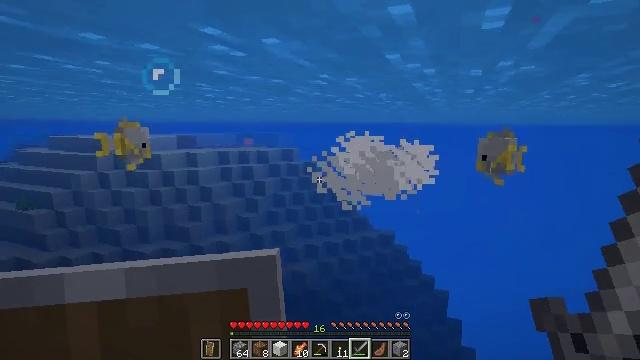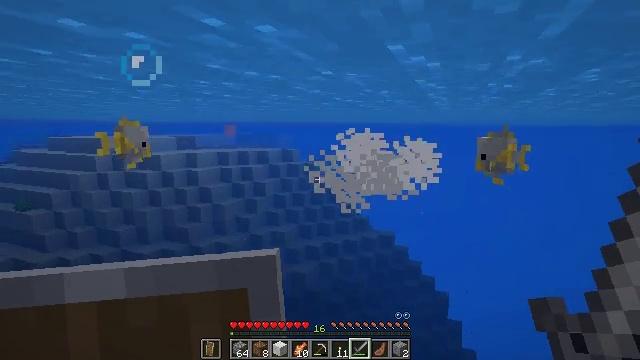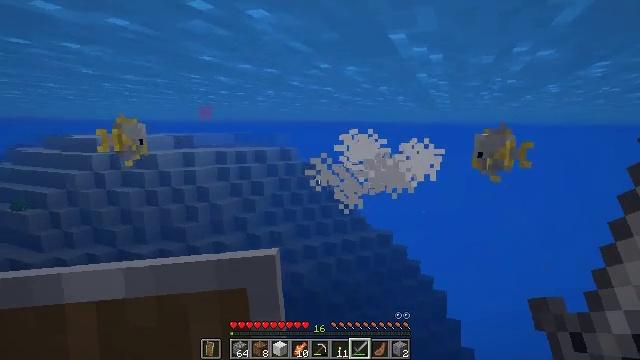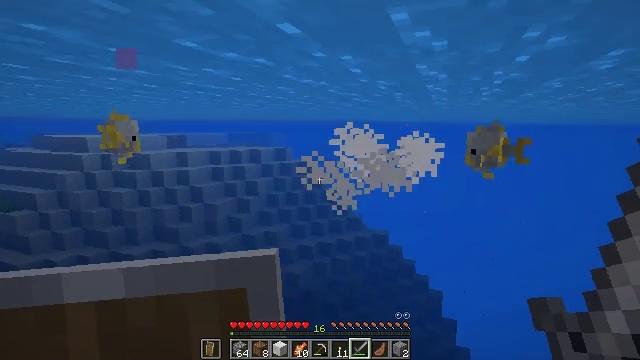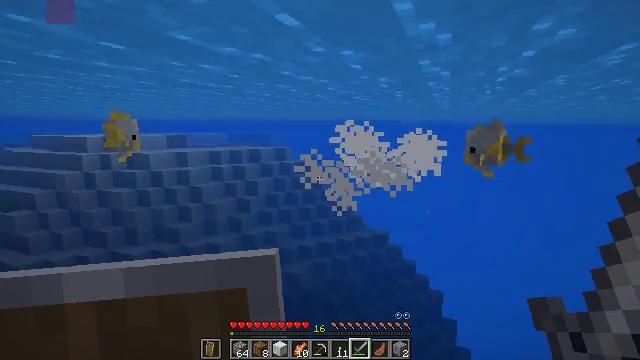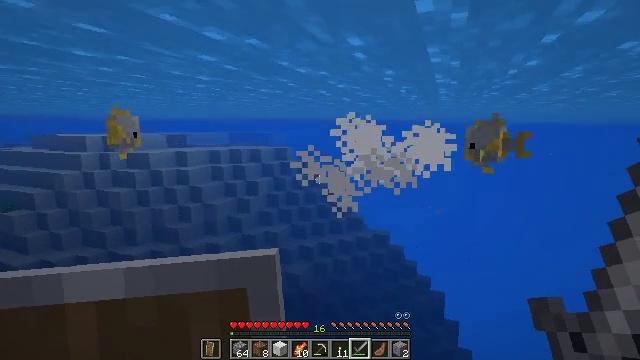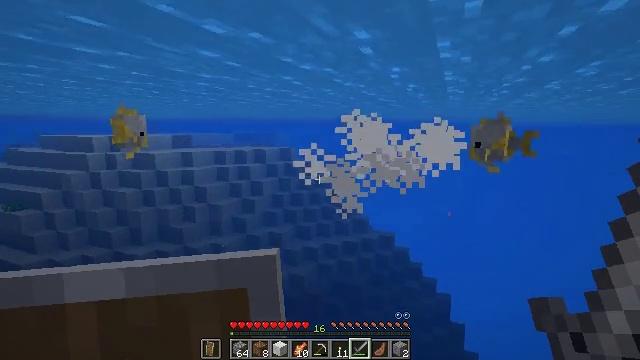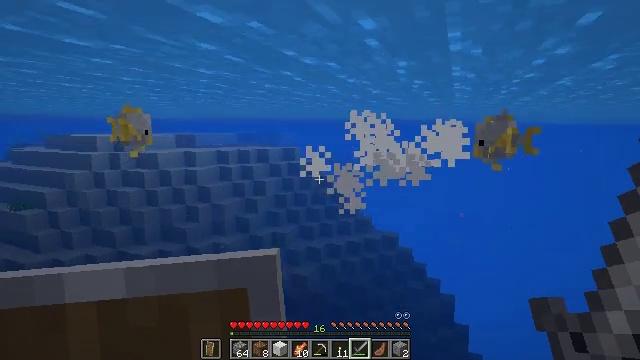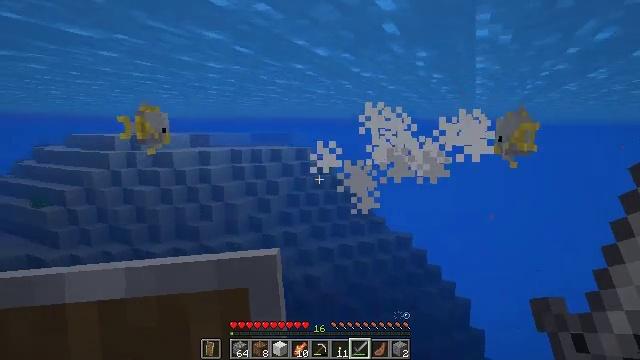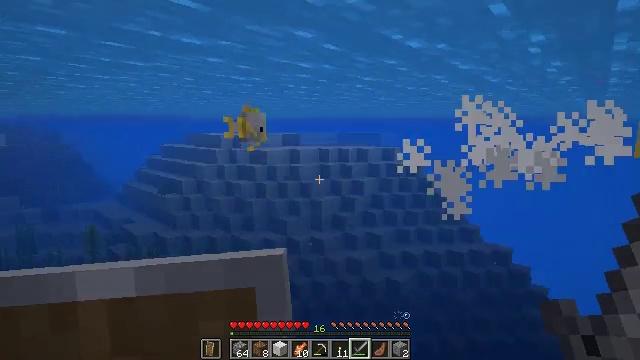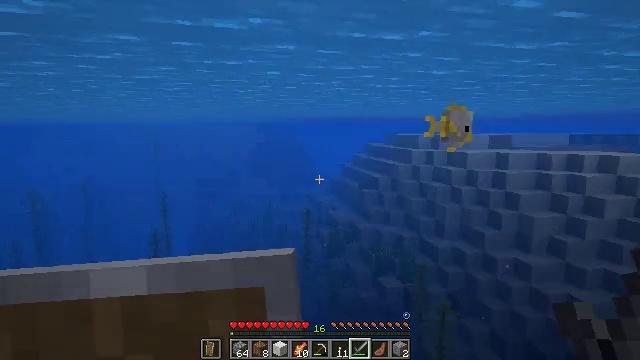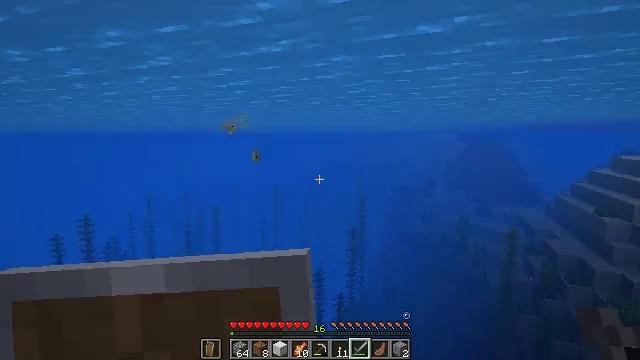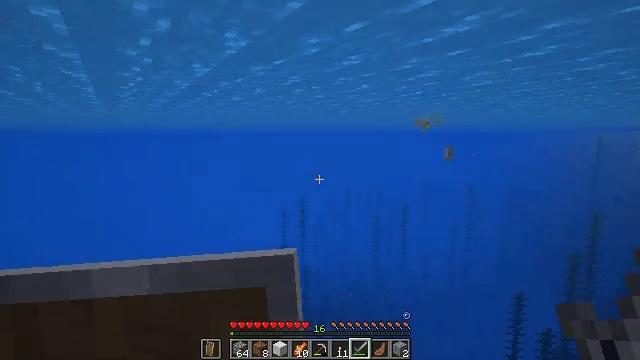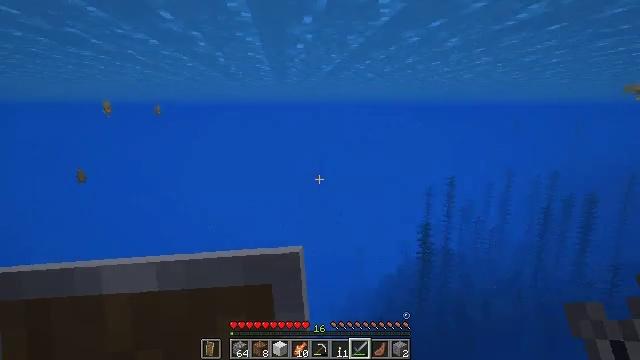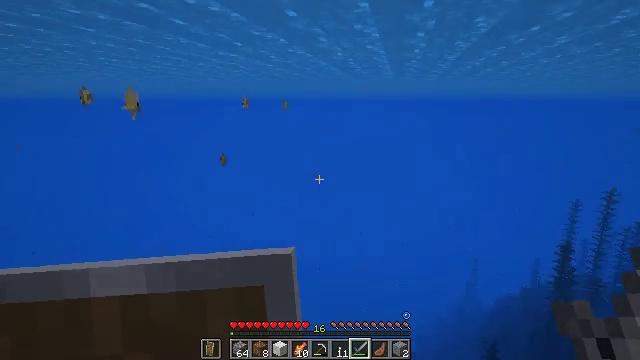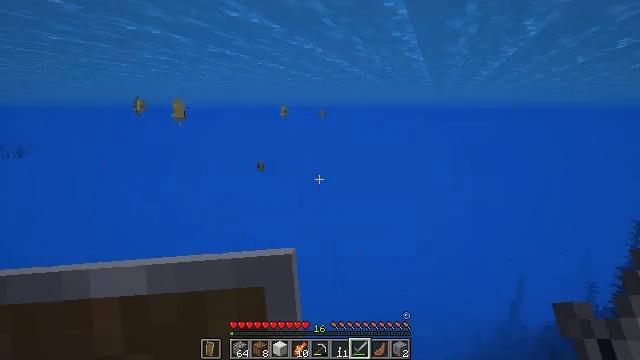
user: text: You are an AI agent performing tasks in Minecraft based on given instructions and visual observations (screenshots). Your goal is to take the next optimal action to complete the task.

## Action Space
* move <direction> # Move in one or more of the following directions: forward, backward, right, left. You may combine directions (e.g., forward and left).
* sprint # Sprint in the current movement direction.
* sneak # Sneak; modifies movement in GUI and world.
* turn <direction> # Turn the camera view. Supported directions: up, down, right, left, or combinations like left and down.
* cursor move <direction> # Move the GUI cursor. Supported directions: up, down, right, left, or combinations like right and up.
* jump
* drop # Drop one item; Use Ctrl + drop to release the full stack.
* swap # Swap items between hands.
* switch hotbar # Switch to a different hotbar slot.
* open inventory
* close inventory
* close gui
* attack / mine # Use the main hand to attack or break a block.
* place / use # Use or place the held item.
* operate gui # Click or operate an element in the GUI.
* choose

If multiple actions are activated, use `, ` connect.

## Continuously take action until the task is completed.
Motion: motion action
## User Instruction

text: Kill mobs in the water.
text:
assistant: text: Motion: move forward
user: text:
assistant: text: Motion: move forward
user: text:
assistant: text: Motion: move forward
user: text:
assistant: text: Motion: move forward
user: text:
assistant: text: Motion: move forward
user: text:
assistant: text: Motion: move forward
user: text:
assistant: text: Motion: move forward
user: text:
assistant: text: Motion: move forward, turn left
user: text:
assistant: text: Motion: move forward, turn left
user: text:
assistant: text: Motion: move forward, turn left
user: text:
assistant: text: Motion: move forward, turn left and up
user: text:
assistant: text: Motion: move forward, turn left
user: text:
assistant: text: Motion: move forward, turn left and down
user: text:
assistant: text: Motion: move forward, turn left
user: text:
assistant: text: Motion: move forward, turn left and up
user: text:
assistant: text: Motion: move forward, turn up
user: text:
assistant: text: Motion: move forward
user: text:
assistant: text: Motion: move forward
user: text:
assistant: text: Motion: move forward
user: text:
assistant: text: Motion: move forward, turn left
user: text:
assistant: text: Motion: move forward, turn left and down, jump
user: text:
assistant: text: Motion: move forward, turn left and up, jump
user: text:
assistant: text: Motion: move forward, turn left and up, jump
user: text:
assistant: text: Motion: move forward, turn left and up, jump
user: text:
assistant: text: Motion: move forward, jump
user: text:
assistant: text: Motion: move forward, jump
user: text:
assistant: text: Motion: move forward, turn left, jump
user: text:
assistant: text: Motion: move forward, jump
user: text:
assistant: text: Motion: move forward, jump
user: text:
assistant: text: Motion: move forward, jump